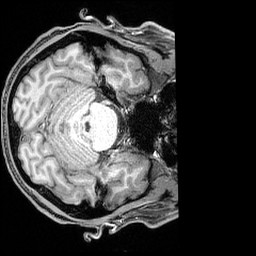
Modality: T1w
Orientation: axial
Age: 23
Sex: male
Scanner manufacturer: siemens
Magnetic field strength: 3 T
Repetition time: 2.3 s
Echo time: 0.00324 s